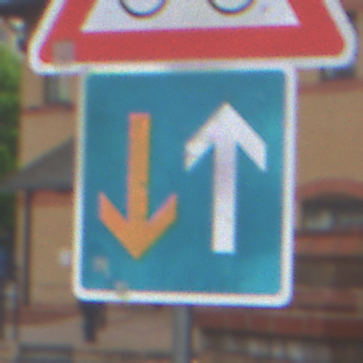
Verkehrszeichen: VorrangVorGegenverkehr
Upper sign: RadverkehrLinks
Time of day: MorningAfternoon
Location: Outdoor (Urban)
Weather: Overcast
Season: NotSpecified
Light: Natural